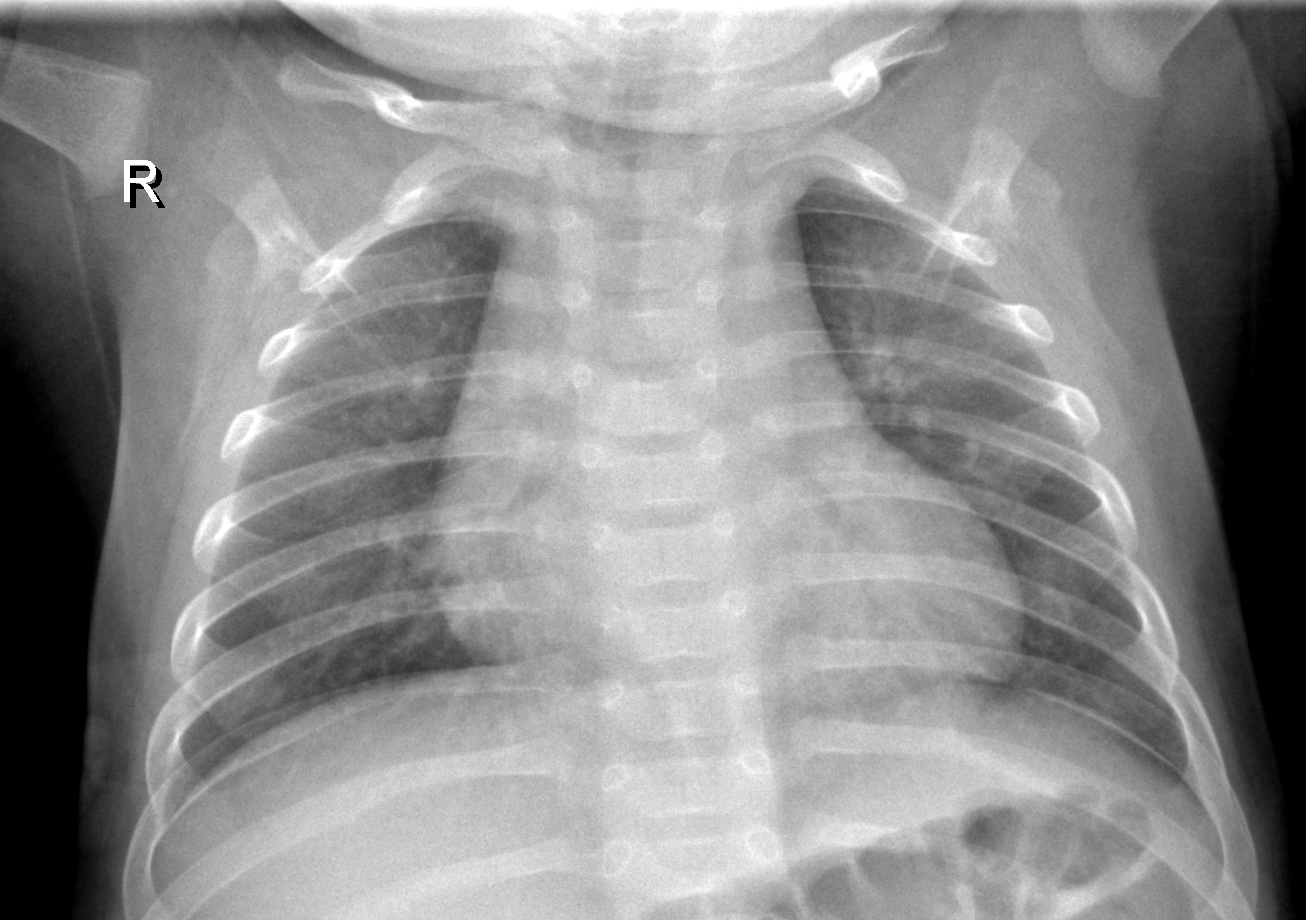
Diagnosis: NORMAL